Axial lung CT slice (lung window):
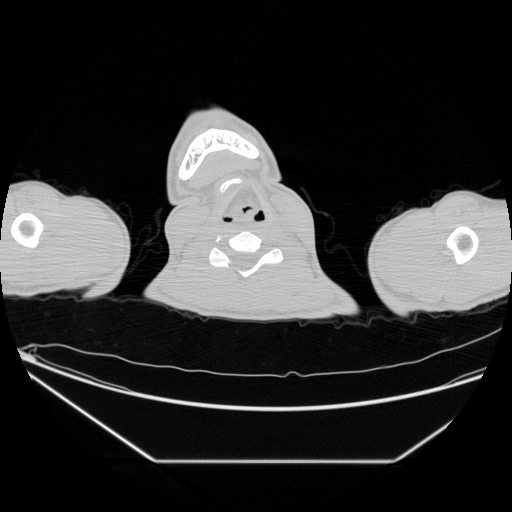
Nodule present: no